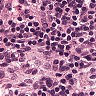
Metastatic tissue present: no